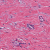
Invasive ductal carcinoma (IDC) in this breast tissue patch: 0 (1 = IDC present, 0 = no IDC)